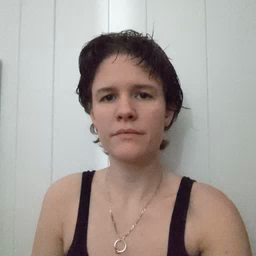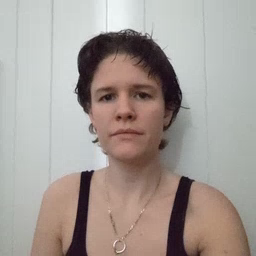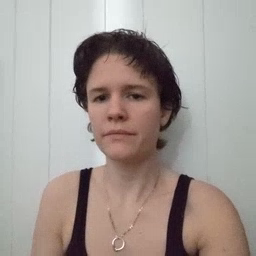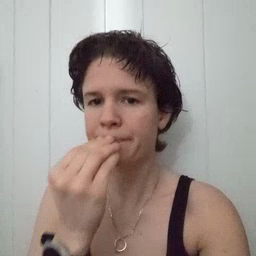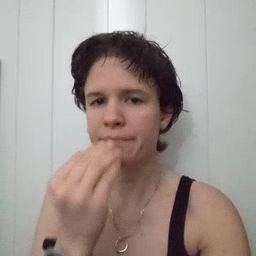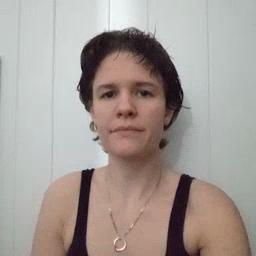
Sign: food